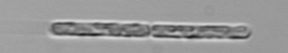
Label: Dactyliosolen_fragilissimus